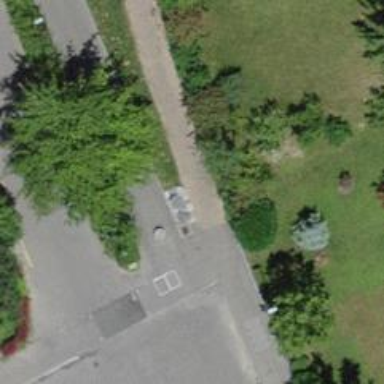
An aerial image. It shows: Bollard barrier.